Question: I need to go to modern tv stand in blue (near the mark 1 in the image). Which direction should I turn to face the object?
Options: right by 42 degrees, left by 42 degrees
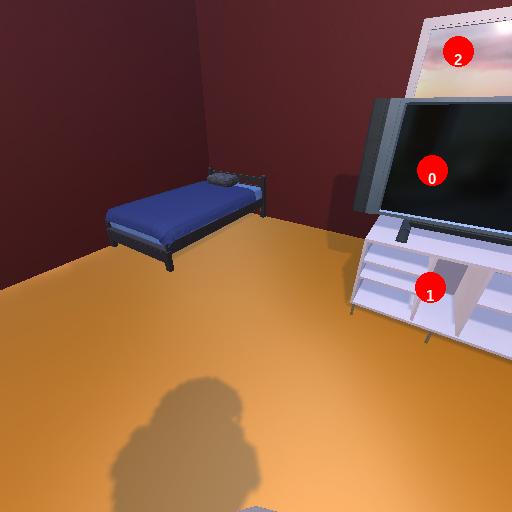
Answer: right by 42 degrees